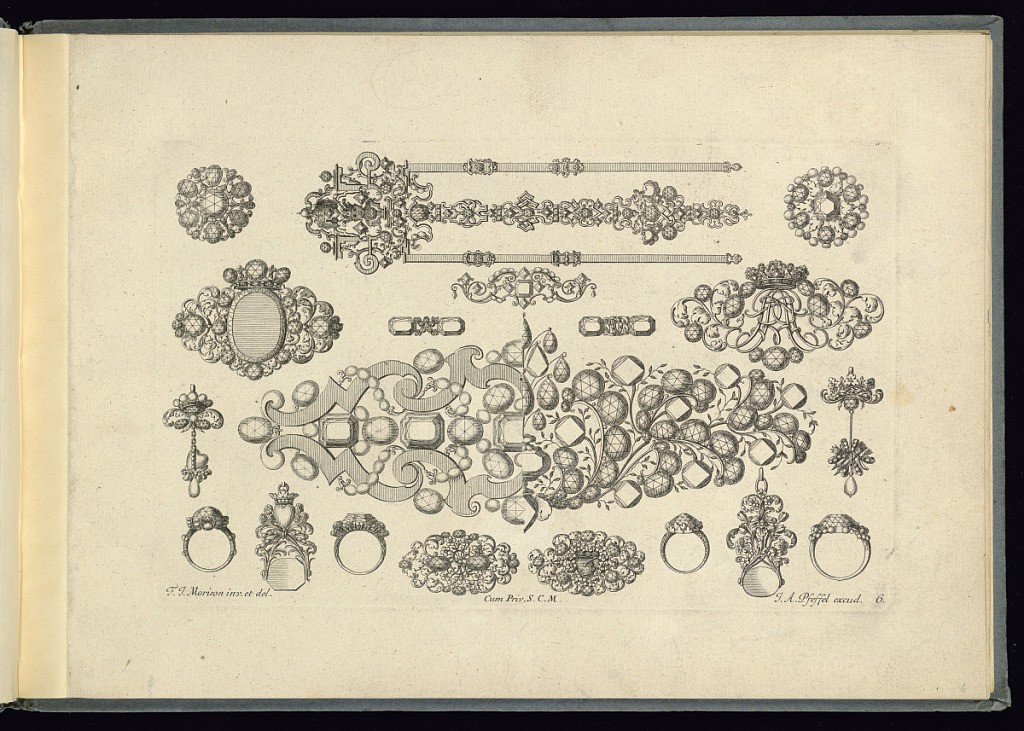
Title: Jewelry Designs
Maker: Friedrich Jacob Morison, German, active 1693 – 1699
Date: ca. 1700
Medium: Engraving on laid paper
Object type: Print
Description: Designs for jewelry, including rings, seals, pendants, broaches, and hairpieces featuring scrolling leaves, flowers, hearts, a mascaron (mask), monogram (royal cipher), quiver of arrows, pearls, and jewels. The plate is signed and numbered.